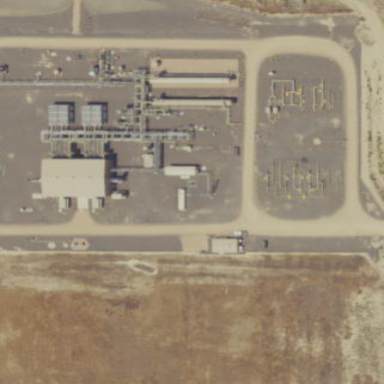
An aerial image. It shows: Industrial area dedicated to oil production or processing.